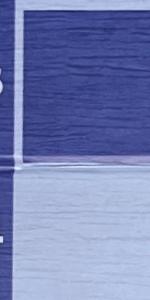
Label: Empty